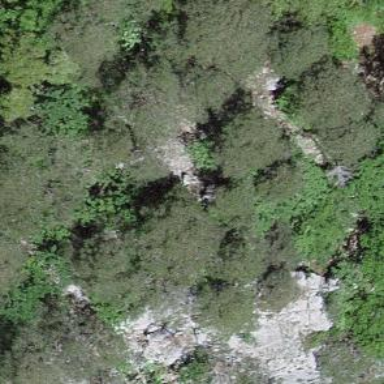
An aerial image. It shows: Cliff in nature.